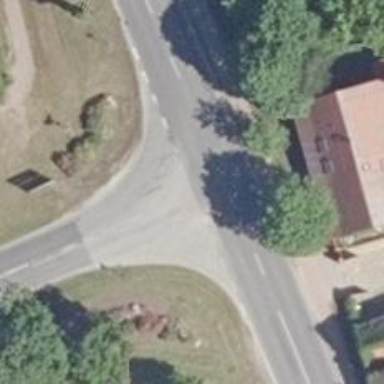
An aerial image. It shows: Road with "give way" sign.